I will show an image sequence of human cooking. I have annotated the images with numbered circles. Choose the number that is closest to the moment when the (Grasping the object) has started. You are a five-time world champion in this game. Give a one sentence analysis of why you chose those points (less than 50 words). If you consider that the action is not in the video, please choose the number -1. Provide your answer at the end in a json file of this format: {"points": []}
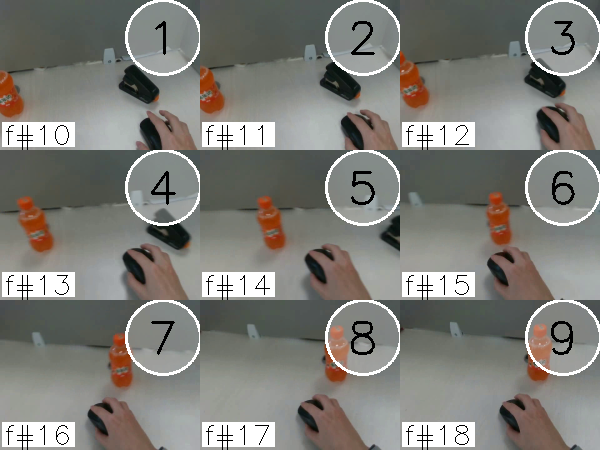
Frame 2 shows the clearest moment of hand-object contact.
{"points": [2]}